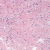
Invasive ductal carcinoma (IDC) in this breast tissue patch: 1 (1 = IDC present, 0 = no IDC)